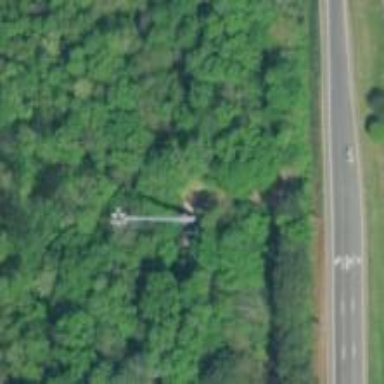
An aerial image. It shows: Mast tower used for communication.